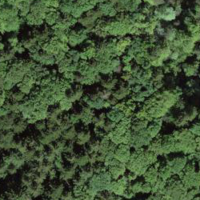
EUNIS habitat code: 44
Species observed at this site:
Taxus baccata
Ilex aquifolium